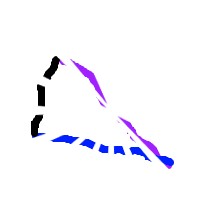
Shape: triangle